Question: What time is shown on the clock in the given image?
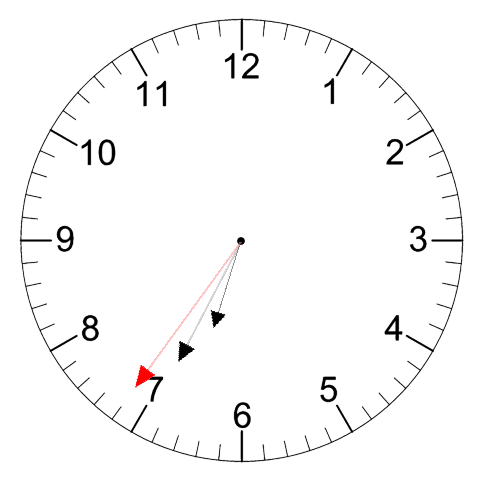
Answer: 06:34:36